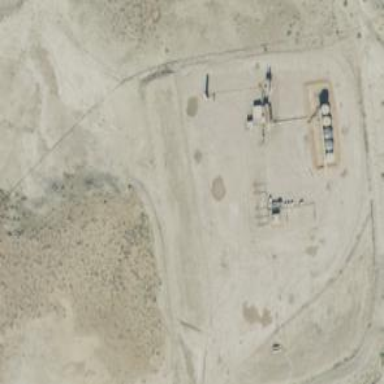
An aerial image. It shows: Petroleum well that is man-made.